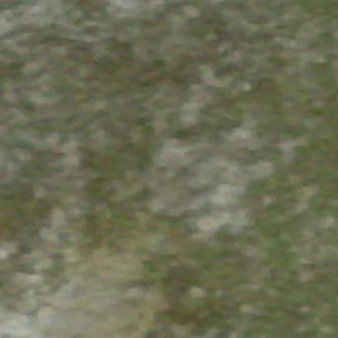
Label: other